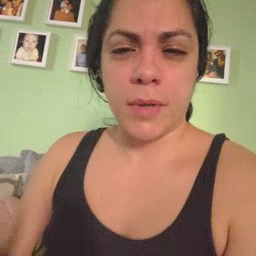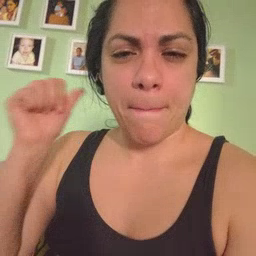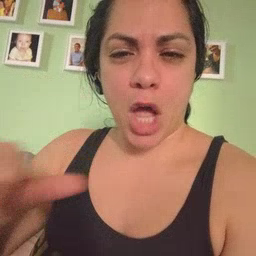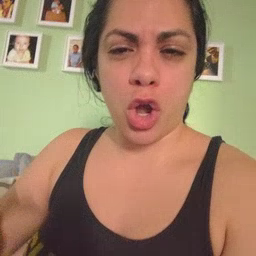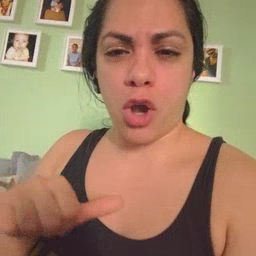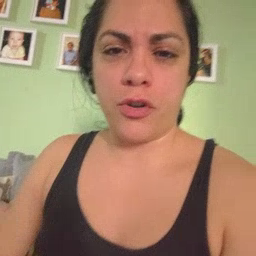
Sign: backyard